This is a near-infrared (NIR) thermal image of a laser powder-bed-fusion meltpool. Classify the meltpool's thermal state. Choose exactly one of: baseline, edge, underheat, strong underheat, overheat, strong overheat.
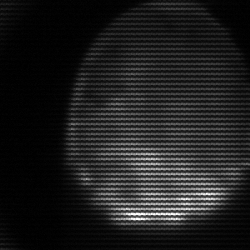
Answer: edge